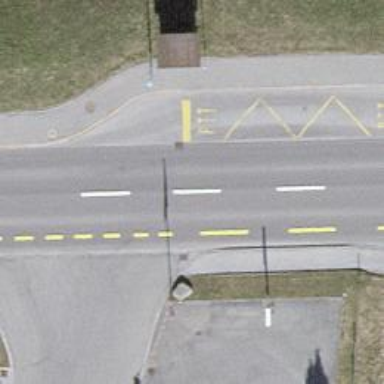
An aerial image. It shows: Public transport stop position.